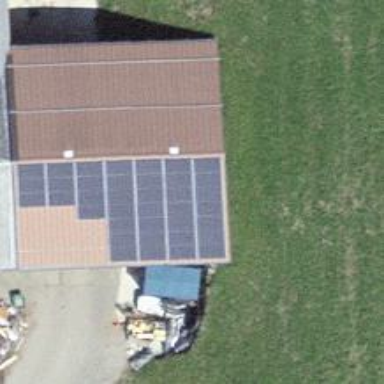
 consisting of solar photovoltaic panels."